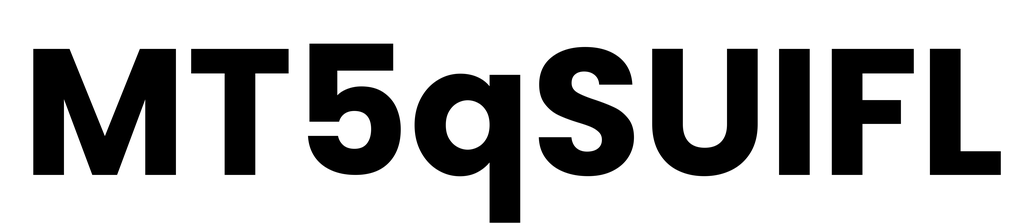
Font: Poppins-Bold